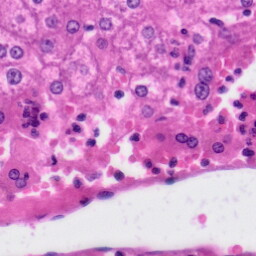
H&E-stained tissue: Liver